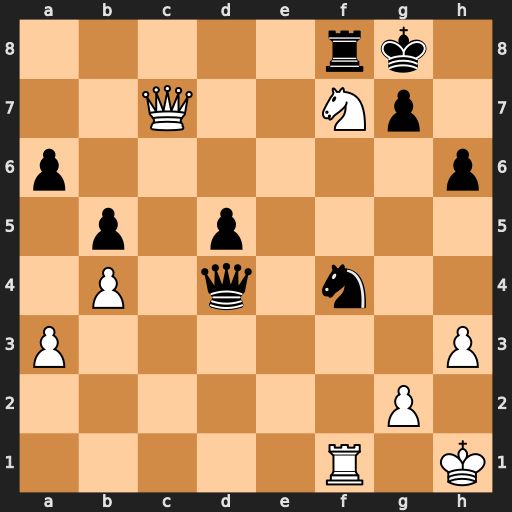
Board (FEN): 5rk1/2Q2Np1/p6p/1p1p4/1P1q1n2/P6P/6P1/5R1K
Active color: w
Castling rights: -
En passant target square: -
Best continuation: Rxf4 Qxf4 Qxf4